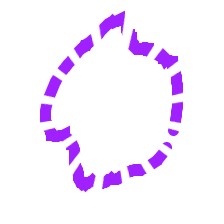
Shape: circle